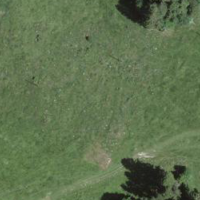
EUNIS habitat code: 23
Species observed at this site:
Anthyllis vulneraria